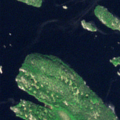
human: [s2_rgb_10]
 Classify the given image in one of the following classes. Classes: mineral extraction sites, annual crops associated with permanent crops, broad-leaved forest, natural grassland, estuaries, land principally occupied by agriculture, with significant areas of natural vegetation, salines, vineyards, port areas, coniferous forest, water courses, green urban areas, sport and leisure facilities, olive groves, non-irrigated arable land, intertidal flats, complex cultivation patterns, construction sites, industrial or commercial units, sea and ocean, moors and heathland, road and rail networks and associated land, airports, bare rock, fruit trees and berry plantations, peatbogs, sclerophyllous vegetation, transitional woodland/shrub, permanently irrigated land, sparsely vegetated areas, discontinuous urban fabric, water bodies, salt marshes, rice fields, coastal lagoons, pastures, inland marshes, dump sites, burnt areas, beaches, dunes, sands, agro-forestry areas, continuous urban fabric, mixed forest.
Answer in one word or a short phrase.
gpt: coniferous forest, water bodies